Field crop: tomato
Growth stage: 2
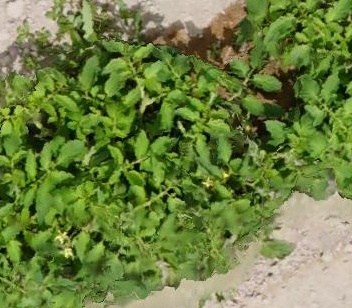
Species: tomato